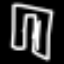
Label: pants